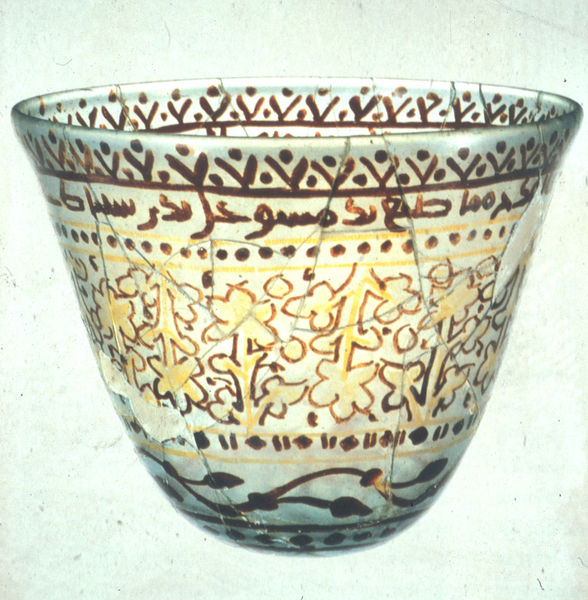
Titel: Becher aus Syrien/Damaskus
Standort: Corning (New York)
Institution: Corning Museum of Glass
Schlagwörter: baum, blau, blätter, weiß, bäume, gelb, ocker, blume, blumen, braun, glas, grau, mund, orange, türkis, blüten, beige, malerei, muster, ornament, alt, trinken, schale, schüssel, feld, felder, zweige, kelch, pflanze, pflanzen, rund, keramik, krug, ranken, ton, vase, topf, schrift, abstrakt, risse, formen, linien, schriftzug, rand, essen, spitz, inschrift, dekor, floral, verzierung, streifen, tasse, tee, bauch, schriftzeichen, striche, umriss, bemalt, foto, punkte, becher, gefäß, porzellan, orient, linie, form, schälchen, text, buchstaben, kreise, tupfer, ranke, photo, fries, geometrisch, rauten, kaputt, öffnung, arabisch, farbfoto, teetasse, steingut, trichter, register, bemalung, dreiecke, kunsthandwerk, objekt, glasur, geometrie, islam, planze, zerbrochen, konisch, dreiceck, trinkgefäss, scherben, steinzeug, riss, arabeske, serliana, geklebt, blattmotiv, sprünge, beschädigt, muslimisch, handbemalt, gesprungen, kaligraphie, engobe, restauriert, geflickt, zerschlagen, pflanzenornament, blattornament, ornemente, pflanzenornamen, stülpglas, trichterglas, porzellant, moasik, v, kerammik, glassiert, gelb weiss, kereamik, pflasnzen, zechnungen